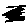
Label: zigzag